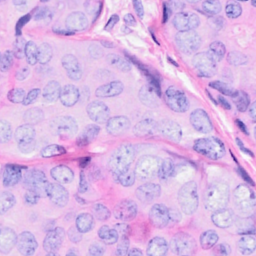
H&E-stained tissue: Breast